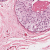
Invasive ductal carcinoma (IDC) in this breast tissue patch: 0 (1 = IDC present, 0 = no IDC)